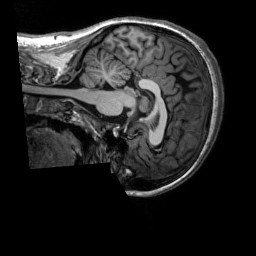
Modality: T1w
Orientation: sagittal
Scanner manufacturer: siemens
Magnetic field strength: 3 T
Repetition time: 2.3 s
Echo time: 0.00302 s